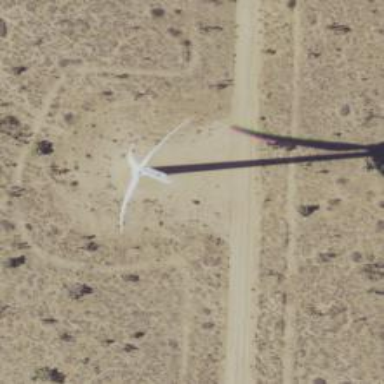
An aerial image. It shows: Wind generator powered by wind. The generator type is horizontal axis and it uses wind turbines.